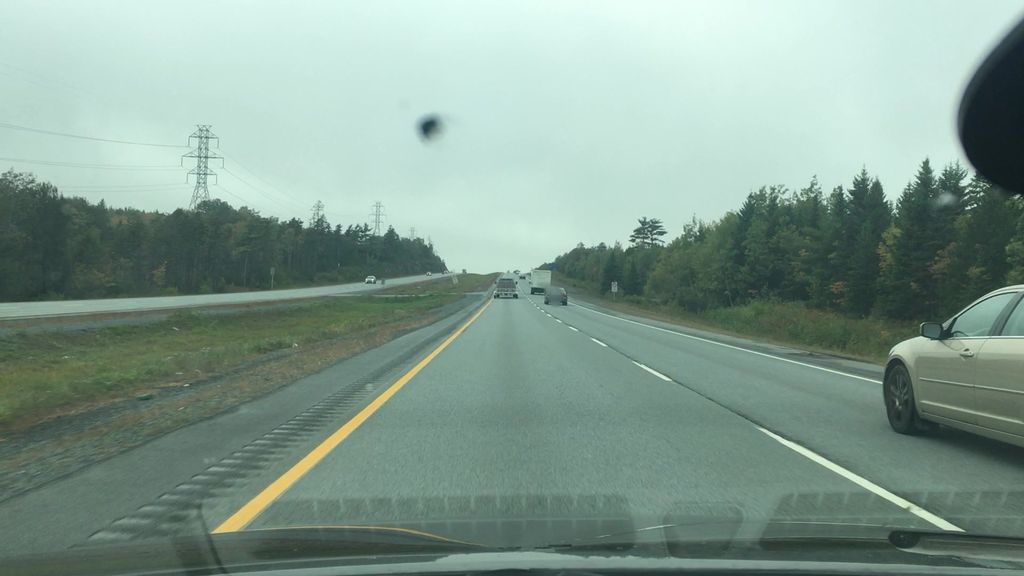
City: halifax